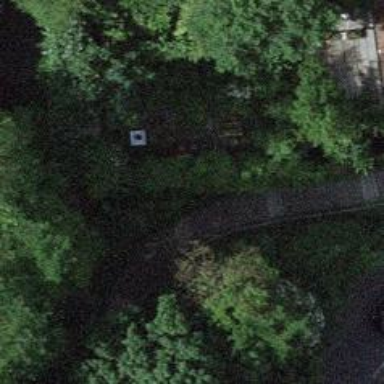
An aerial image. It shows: Stone steps along the road.